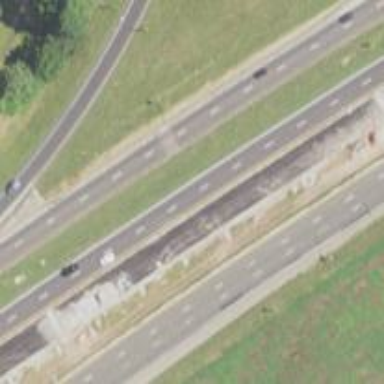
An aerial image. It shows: Asphalt motorway link.